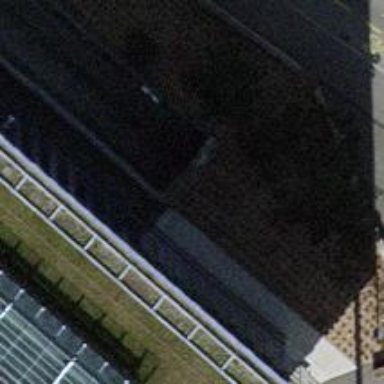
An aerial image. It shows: Parking entrance.